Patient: sex M, age 83
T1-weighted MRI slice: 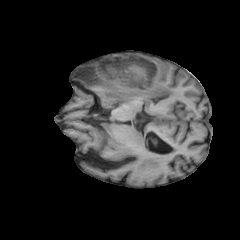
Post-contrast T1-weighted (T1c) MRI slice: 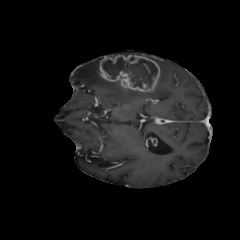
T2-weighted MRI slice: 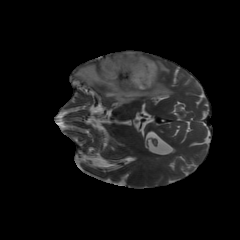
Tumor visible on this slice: yes
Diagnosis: Glioblastoma, IDH-wildtype
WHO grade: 4